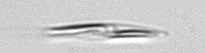
Label: pennate